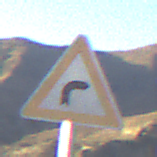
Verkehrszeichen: KurveRechts
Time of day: SunriseSunset
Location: Outdoor (Nature)
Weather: Clear
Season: NotSpecified
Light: Natural